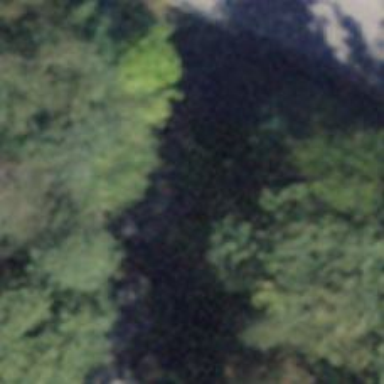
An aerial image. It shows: Tunnel.